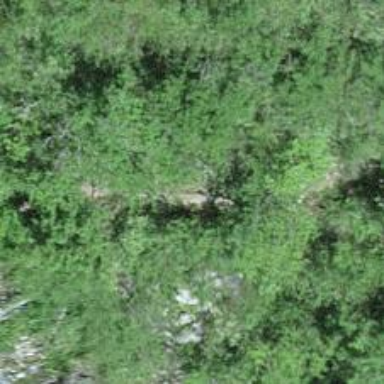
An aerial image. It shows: Path on the ground.